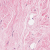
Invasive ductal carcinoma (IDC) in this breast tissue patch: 0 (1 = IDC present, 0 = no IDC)